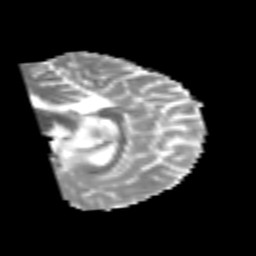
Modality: MD
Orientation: sagittal
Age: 25
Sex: male
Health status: healthy